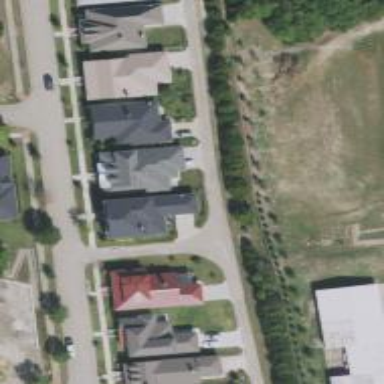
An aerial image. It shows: Alley classified as service road.